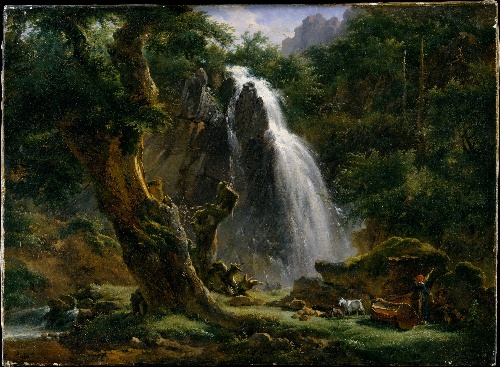
Title: Waterfall at Mont-Dore
Artist: Achille-Etna Michallon
Artist bio: French, Paris 1796–1822 Paris
Date: 1818
Object type: Painting
Classification: Paintings
Medium: Oil on canvas
Dimensions: 16 1/4 x 22 1/8 in. (41.3 x 56.2 cm)
Department: European Paintings
Credit line: Purchase, Wolfe Fund and Nancy Richardson Gift, 1994
Accession year: 1994
Repository: Metropolitan Museum of Art, New York, NY
Tags: Waterfalls